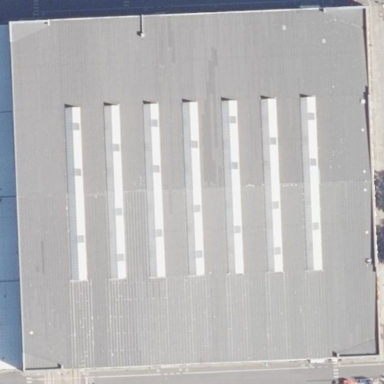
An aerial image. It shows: Industrial building.